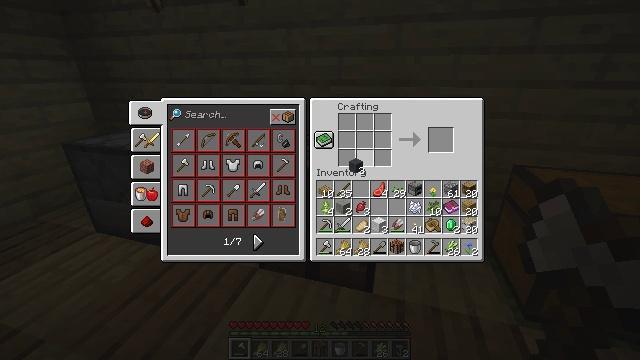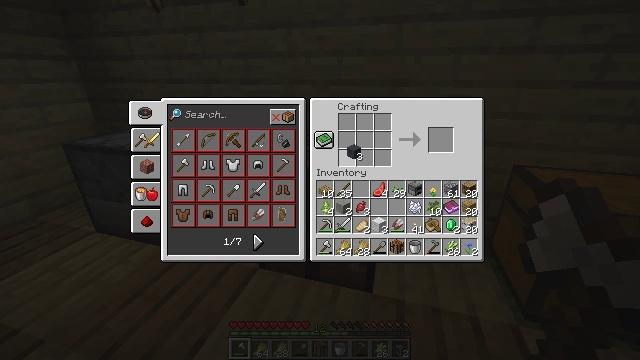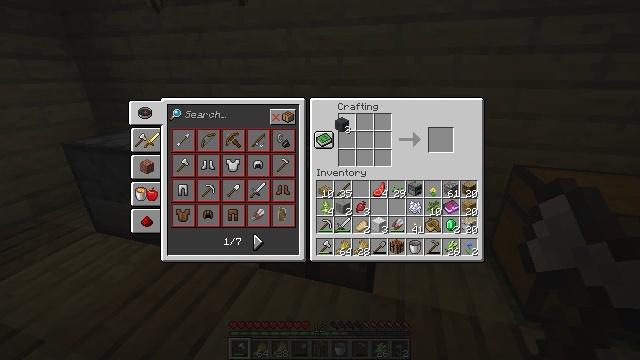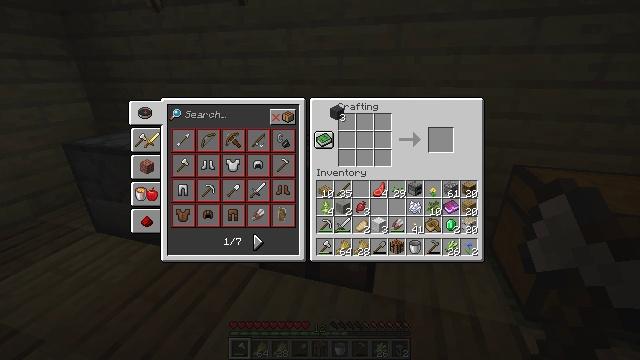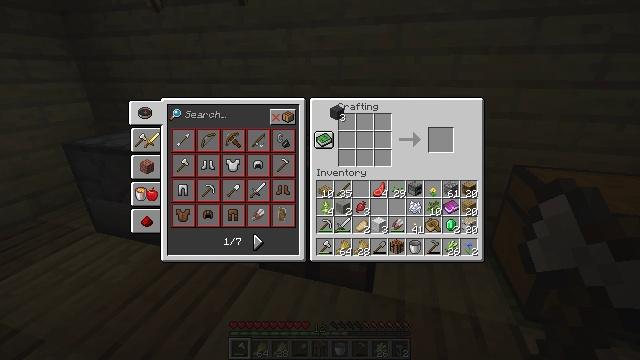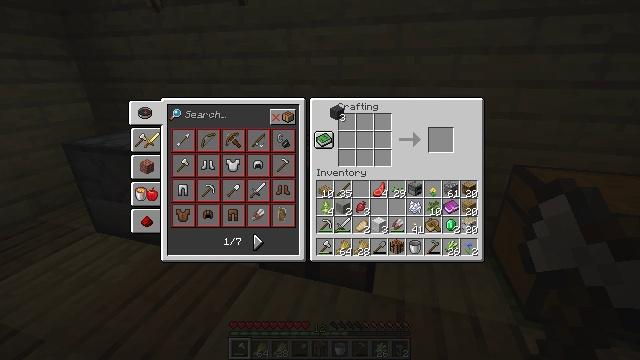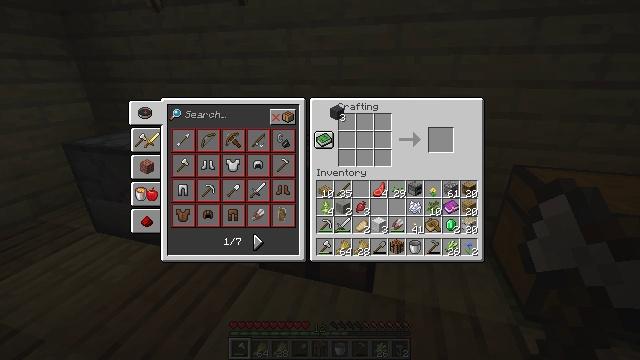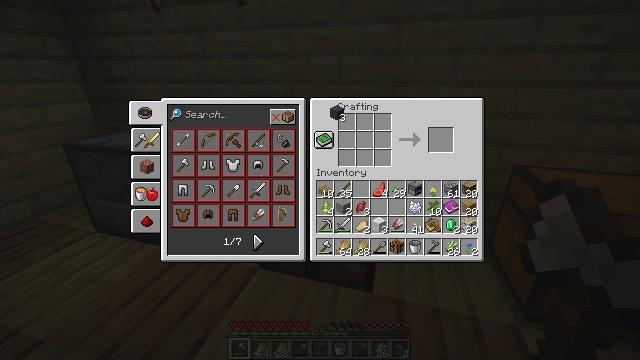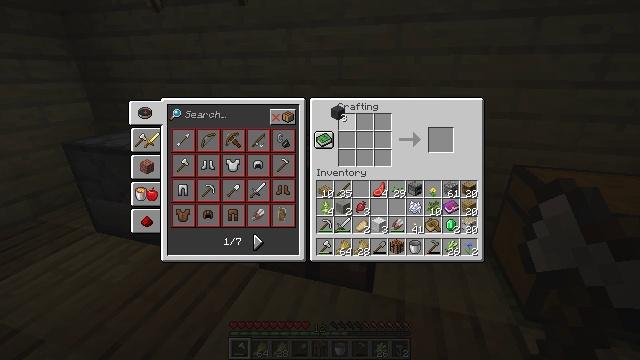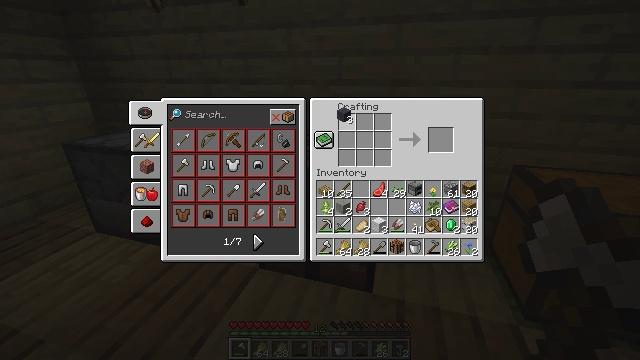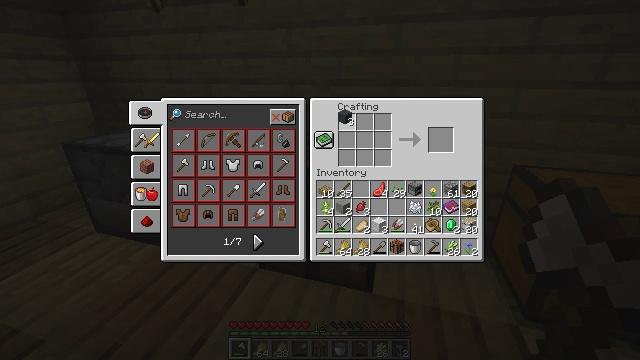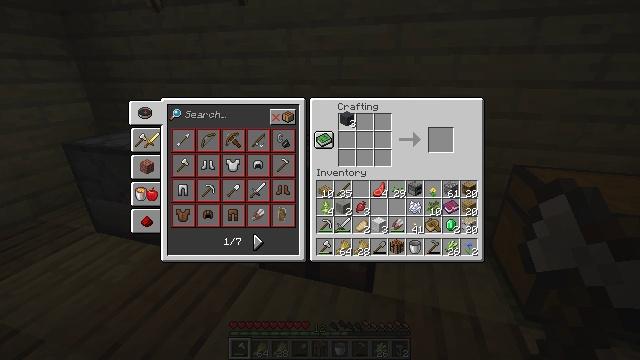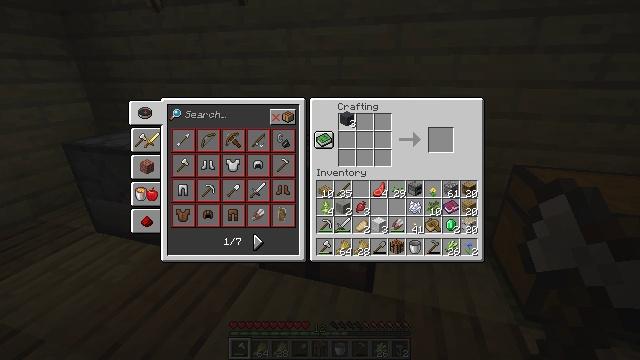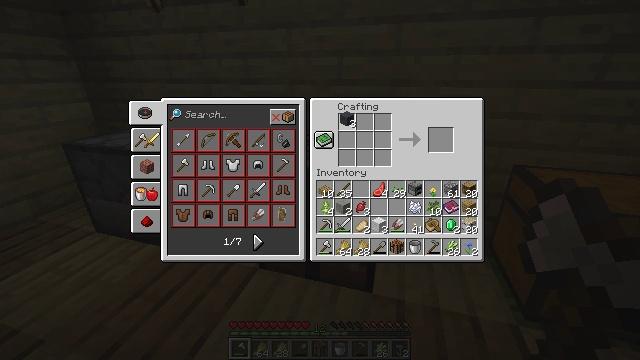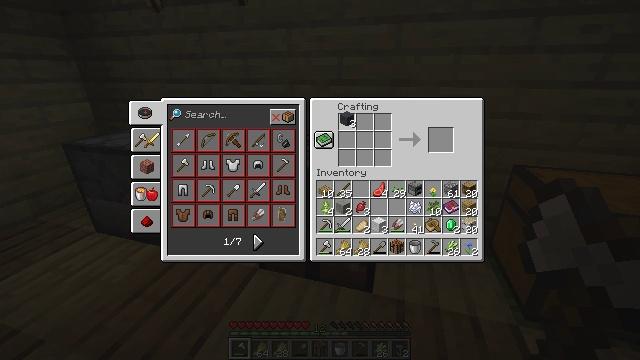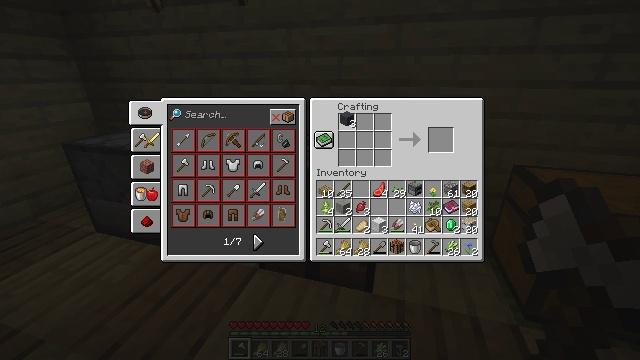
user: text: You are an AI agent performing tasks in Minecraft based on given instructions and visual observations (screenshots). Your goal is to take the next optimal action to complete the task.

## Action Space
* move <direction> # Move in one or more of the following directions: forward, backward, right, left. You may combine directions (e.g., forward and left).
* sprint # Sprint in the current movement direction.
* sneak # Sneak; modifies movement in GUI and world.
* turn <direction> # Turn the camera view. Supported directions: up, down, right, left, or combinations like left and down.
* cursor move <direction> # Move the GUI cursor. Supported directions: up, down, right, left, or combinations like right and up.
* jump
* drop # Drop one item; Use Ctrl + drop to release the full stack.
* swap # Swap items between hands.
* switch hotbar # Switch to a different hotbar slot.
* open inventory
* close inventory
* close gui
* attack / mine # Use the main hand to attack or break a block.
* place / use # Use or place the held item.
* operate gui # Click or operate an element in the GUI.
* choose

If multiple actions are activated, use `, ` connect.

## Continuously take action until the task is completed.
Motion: motion action
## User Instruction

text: Craft a gray bed.
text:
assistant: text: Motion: cursor move up
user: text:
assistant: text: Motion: cursor move left and up
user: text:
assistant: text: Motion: cursor move up
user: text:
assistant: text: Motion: no_op
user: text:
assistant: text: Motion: no_op
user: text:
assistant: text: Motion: no_op
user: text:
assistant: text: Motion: no_op
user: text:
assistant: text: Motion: no_op
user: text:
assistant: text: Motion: no_op
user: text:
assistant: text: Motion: no_op
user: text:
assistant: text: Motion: no_op
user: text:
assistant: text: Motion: no_op
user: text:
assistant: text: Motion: no_op
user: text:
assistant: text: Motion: choose
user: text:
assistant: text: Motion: choose
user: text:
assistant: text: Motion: choose
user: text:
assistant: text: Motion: choose
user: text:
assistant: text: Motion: no_op
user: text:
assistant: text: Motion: no_op
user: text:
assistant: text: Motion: no_op
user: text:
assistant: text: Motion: no_op
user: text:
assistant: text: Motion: no_op
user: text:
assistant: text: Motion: no_op
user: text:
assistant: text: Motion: no_op
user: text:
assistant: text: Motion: no_op
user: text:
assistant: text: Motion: no_op
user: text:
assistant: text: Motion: no_op
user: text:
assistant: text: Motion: no_op
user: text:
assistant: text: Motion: no_op
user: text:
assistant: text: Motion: no_op